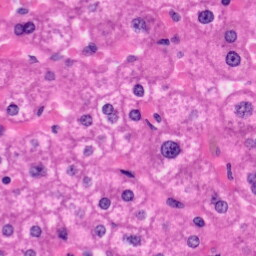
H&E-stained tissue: Liver